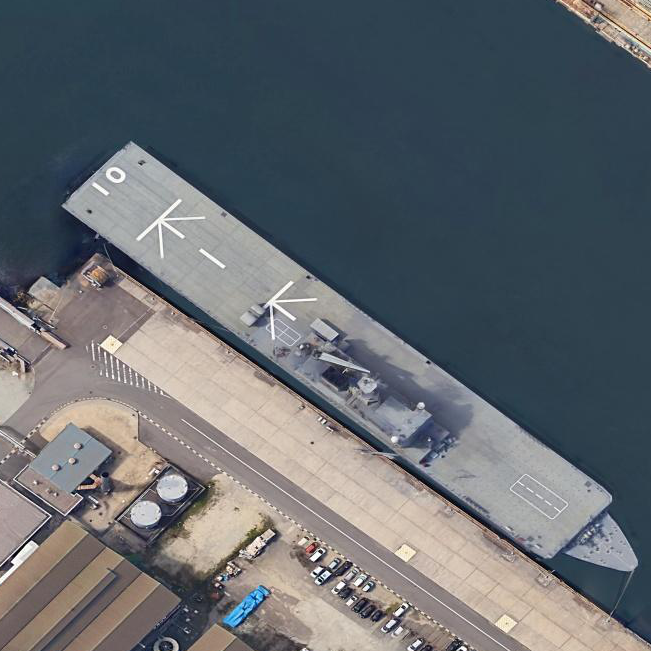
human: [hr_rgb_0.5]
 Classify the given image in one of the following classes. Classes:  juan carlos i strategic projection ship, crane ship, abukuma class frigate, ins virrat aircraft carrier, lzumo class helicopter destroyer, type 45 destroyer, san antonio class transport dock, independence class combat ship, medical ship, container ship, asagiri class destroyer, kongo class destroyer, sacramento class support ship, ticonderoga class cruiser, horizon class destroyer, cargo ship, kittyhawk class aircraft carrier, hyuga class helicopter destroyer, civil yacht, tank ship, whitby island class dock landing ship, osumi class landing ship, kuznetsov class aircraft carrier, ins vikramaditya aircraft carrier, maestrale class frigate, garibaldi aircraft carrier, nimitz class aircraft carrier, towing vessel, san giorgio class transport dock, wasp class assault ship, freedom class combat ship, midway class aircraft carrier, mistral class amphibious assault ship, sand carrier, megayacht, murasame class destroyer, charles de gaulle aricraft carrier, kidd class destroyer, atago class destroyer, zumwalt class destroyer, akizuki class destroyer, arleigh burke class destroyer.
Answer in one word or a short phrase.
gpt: Osumi class landing ship